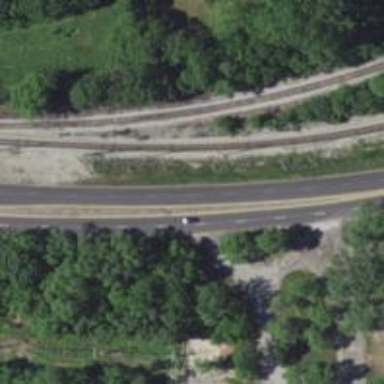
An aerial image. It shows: Abandoned railway with contact lines for electrification.